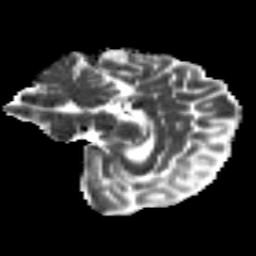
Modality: MD
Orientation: sagittal
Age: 33
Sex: female
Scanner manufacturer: siemens
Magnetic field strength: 3 T
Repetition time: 8.8 s
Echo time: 0.085 s